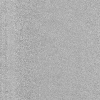
Atmospheric dust classification: not_dusty